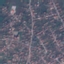
Land use / land cover: Residential